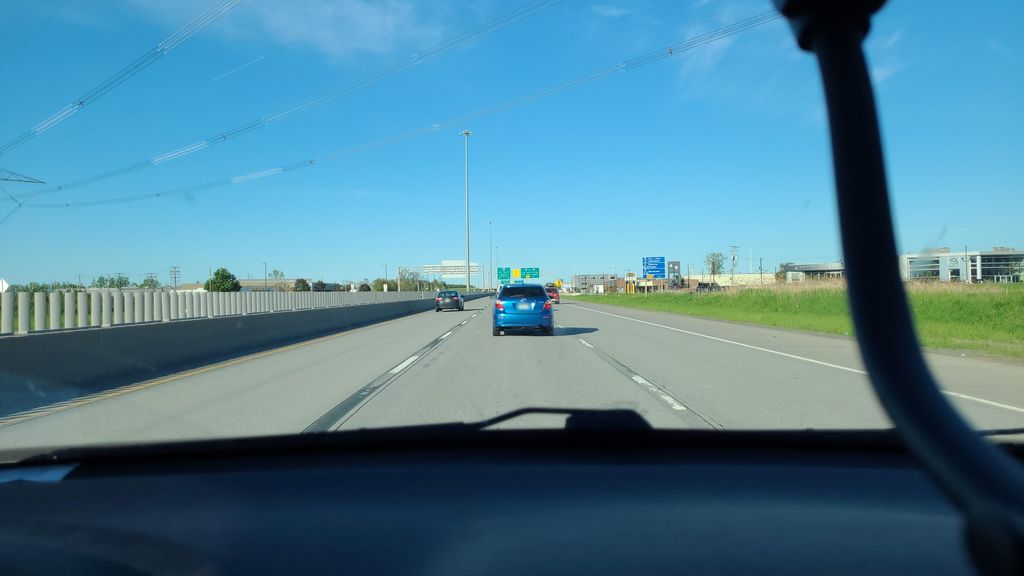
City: quebec_city